Field crop: tomato
Growth stage: 1
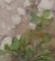
Species: portulaca